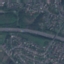
Label: Highway